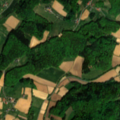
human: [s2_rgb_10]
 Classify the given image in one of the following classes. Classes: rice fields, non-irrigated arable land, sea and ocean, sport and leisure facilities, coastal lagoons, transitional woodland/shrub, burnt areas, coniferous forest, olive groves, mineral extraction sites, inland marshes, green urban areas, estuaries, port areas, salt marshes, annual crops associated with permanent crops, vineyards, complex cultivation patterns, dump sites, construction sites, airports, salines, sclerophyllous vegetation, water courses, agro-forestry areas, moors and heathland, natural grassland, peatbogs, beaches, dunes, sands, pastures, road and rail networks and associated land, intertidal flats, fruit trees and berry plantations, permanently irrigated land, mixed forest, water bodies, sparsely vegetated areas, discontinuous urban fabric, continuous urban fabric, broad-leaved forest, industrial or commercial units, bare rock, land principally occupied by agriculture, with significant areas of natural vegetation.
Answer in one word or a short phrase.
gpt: non-irrigated arable land, complex cultivation patterns, broad-leaved forest